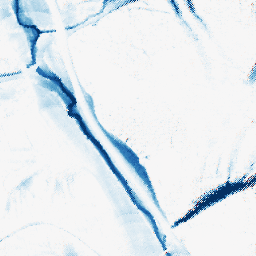
Category: morphological
Decomposition family: morphological_ellipse
Decomposition parameters: operation: closing
width: 20
height: 50
Upsampling method: regularized
Upsampling parameters: scale: 4
lambda_reg: 0.1
Upsampling scale: 4